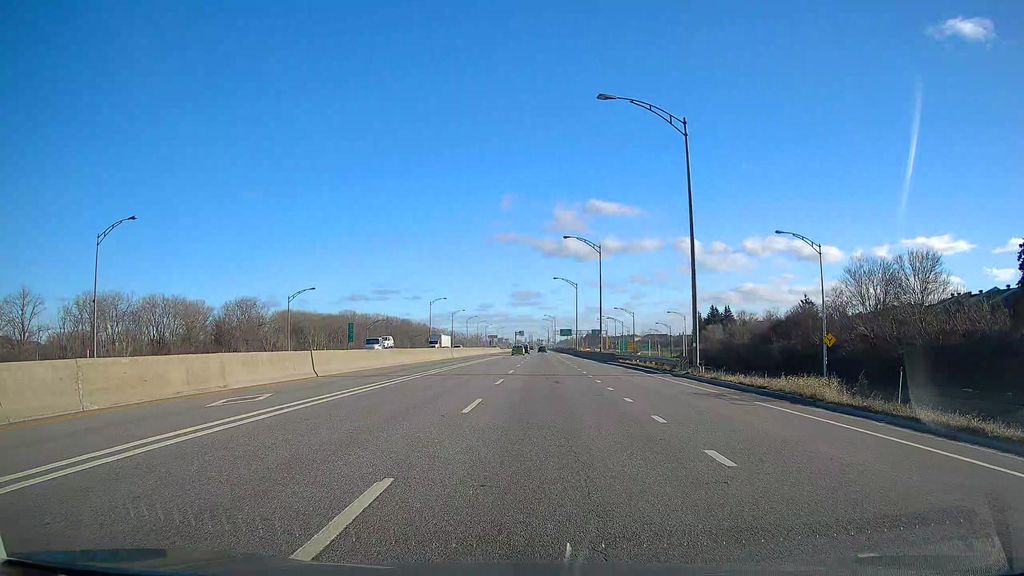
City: montreal